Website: bh-photo
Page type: stored-credit-cards
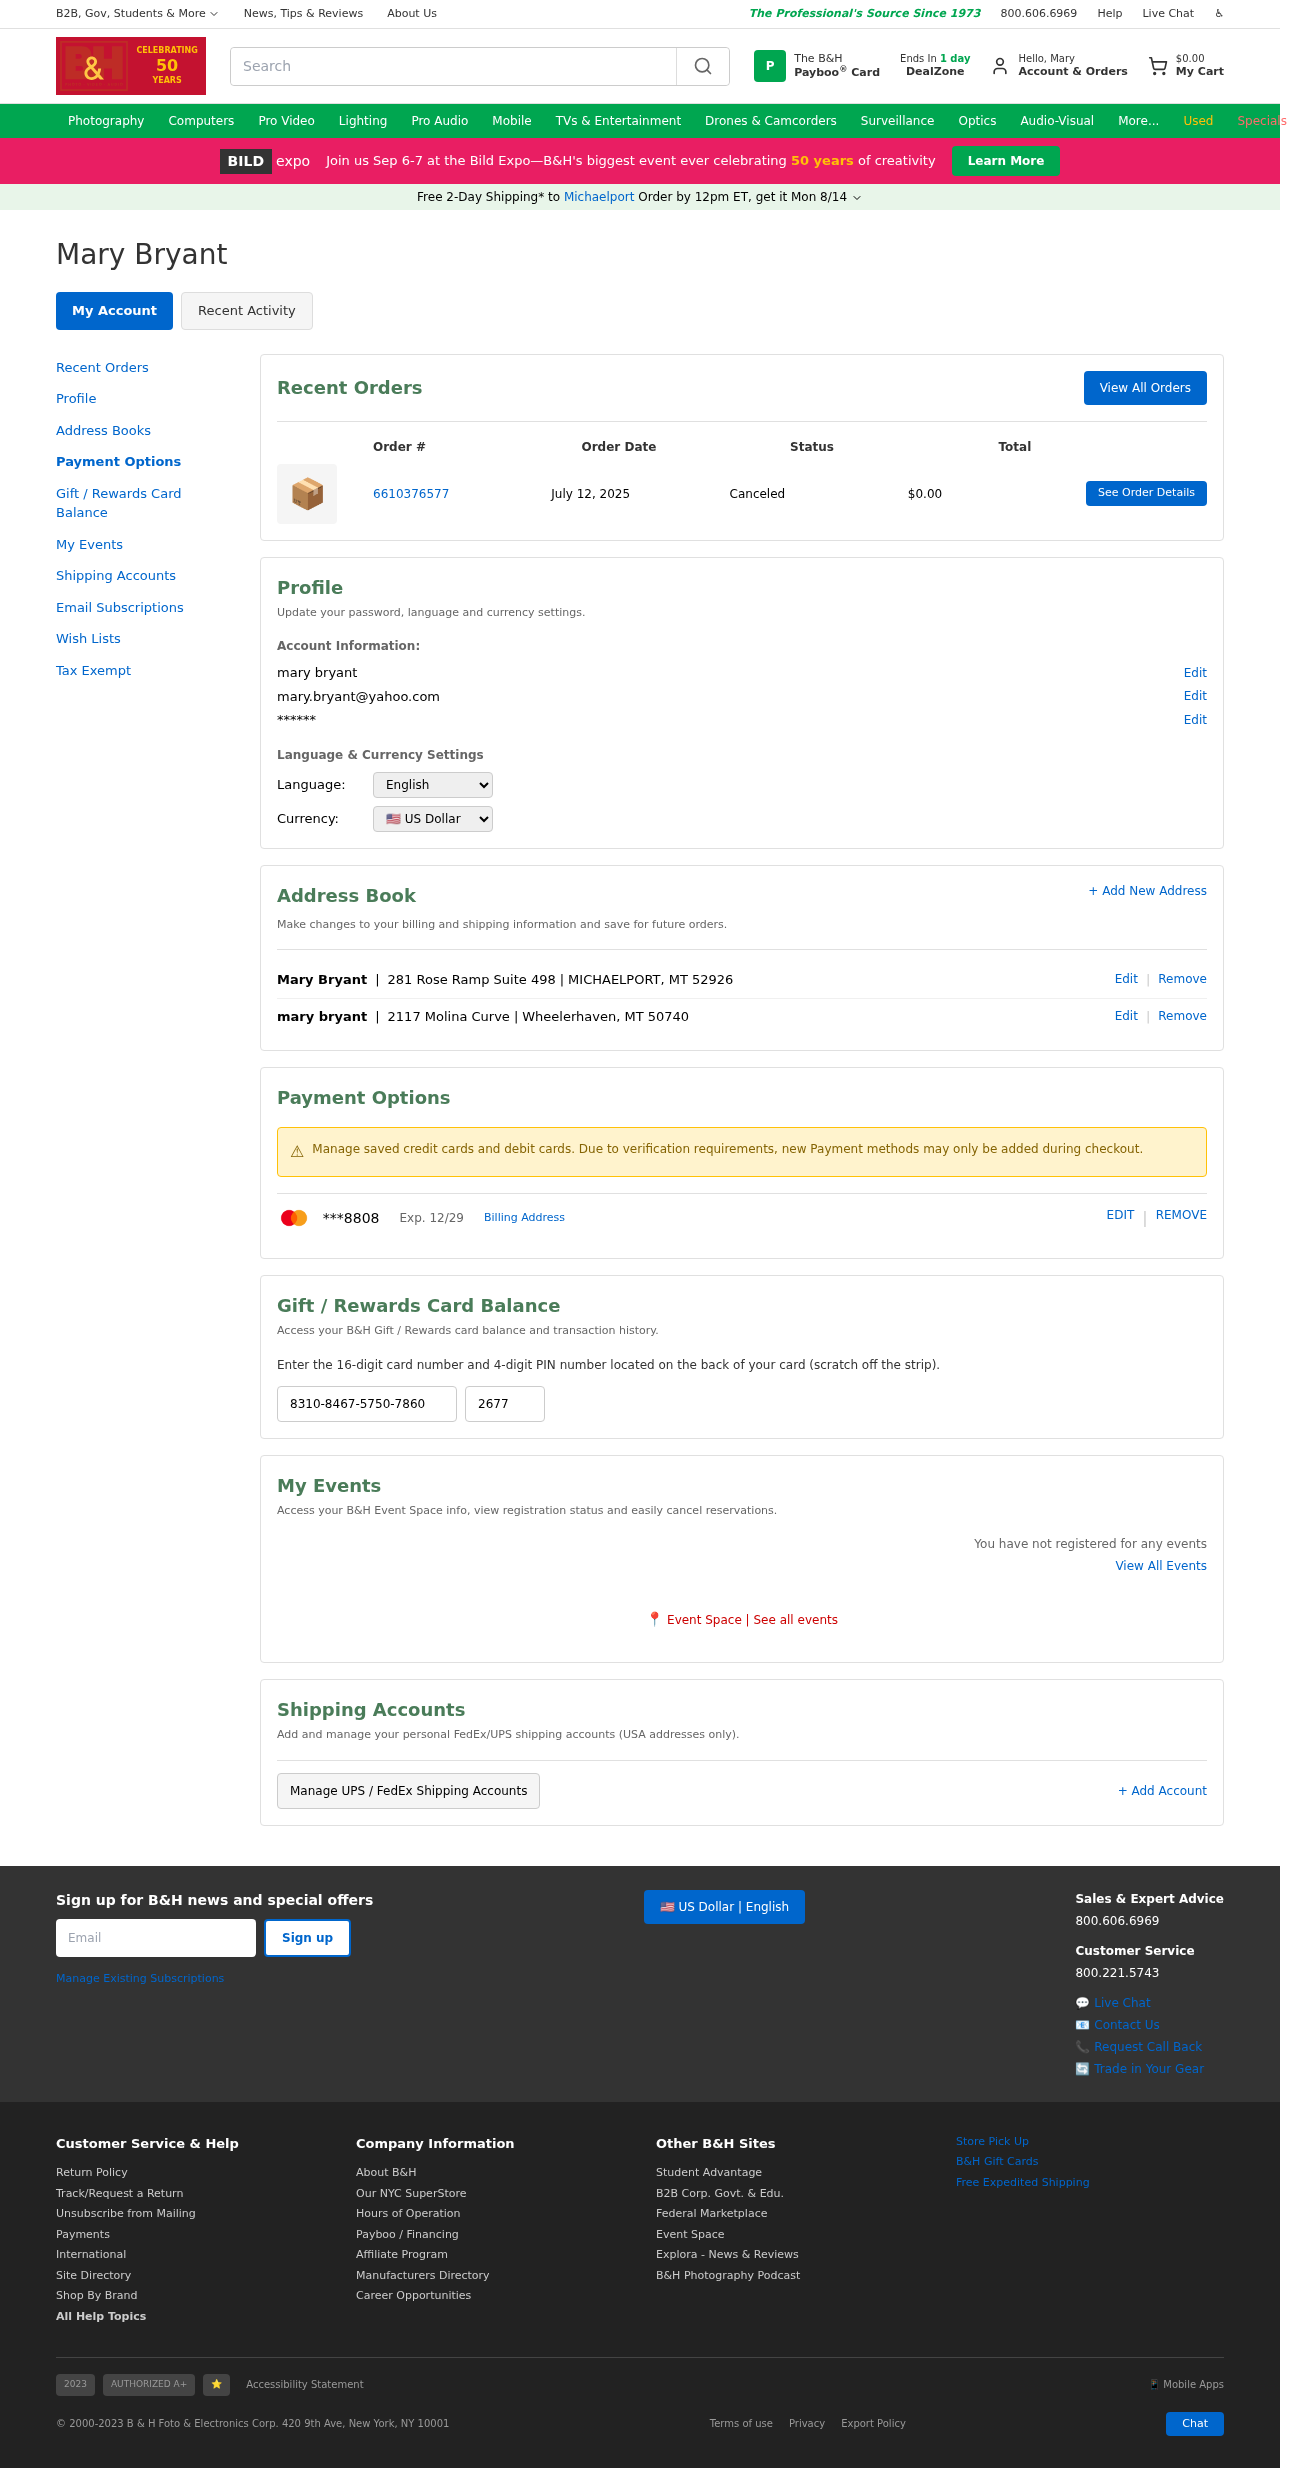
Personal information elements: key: PII_CARD_EXPIRY
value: Exp. 12/29
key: PII_CARD_LAST4
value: ***8808
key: PII_CITY
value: Michaelport
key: PII_EMAIL
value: mary.bryant@yahoo.com
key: PII_FIRSTNAME
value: Mary
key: PII_FULLNAME
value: mary bryant
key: PII_FULLNAME
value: Mary Bryant
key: PII_LOCATION1_CITY_STATE_ZIP
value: Wheelerhaven, MT 50740
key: PII_LOCATION1_STREET
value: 2117 Molina Curve
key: PII_STREET
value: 281 Rose Ramp Suite 498
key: PII_CITY_STATE_ZIP
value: MICHAELPORT, MT 52926
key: PII_GIFT_CODE
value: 8310-8467-5750-7860
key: PII_GIFT_PIN
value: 2677
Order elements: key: ORDER_SUBTOTAL
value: $0.00
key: ORDER_ID
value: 6610376577
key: ORDER_DATE
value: July 12, 2025
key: ORDER_TOTAL
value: $0.00
Search elements: key: HEADER_SEARCH
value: Search